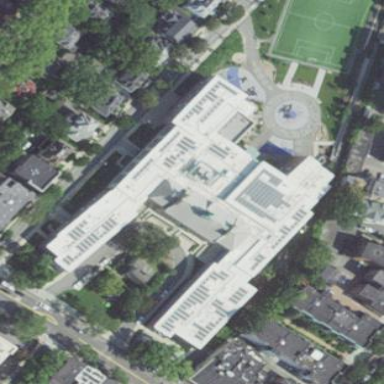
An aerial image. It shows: School.